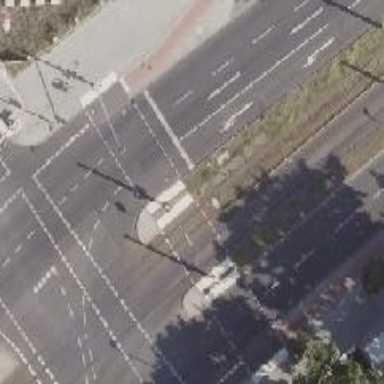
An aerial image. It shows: Secondary road with asphalt surface. There is cycle track on the right side of the road.